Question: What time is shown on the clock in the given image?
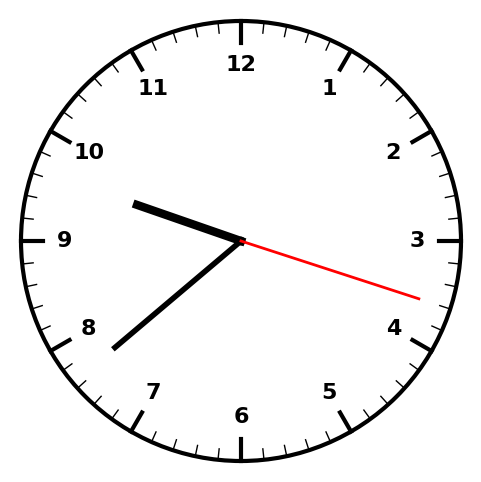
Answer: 09:38:18